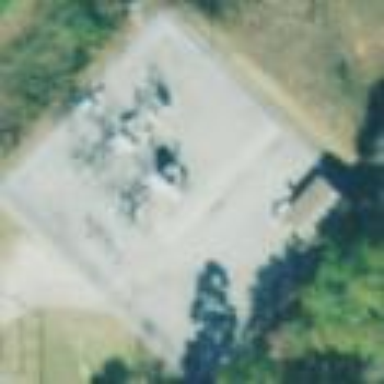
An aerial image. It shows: Distribution power substation secured by fence.